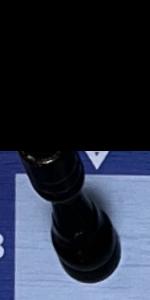
Label: Rook_Black